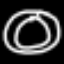
Label: donut